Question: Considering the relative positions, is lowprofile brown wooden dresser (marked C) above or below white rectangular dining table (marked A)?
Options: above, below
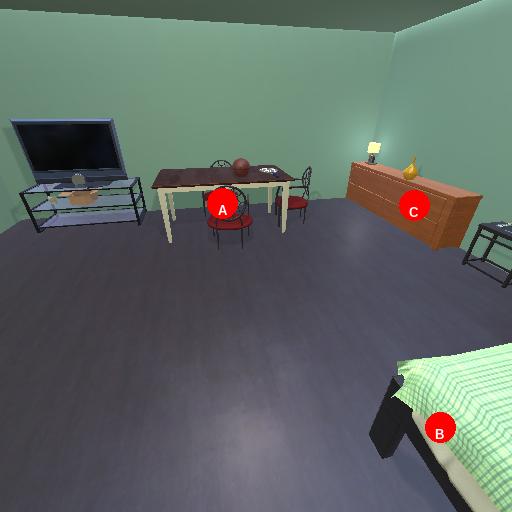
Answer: above